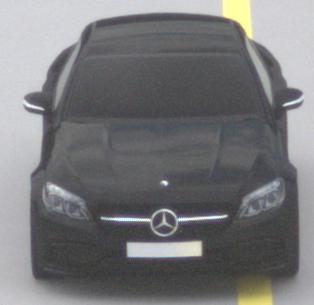
Make: Mercedes-Benz
Model: C 43 AMG
Detailed model: C-Class (205) AMG Limousine
Model produced from: 2016/10
Model produced until: 2018/04
Doors: 4
Color: black
Road condition: dry road
Daytime: midday
Contrast: low contrast